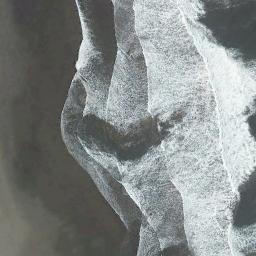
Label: beach